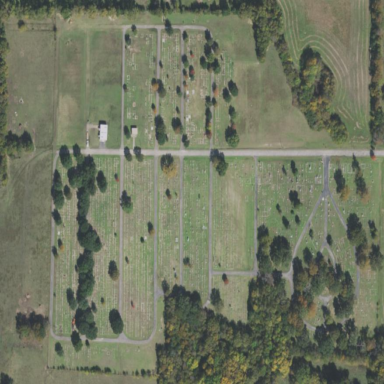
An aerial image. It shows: Cemetery.